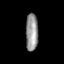
Tissue: prostate
Cell type: B cells
Senescence score: 0.6911
Nuclear area (px): 458
Mean DAPI intensity: 147.895